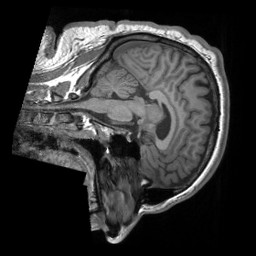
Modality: T1w
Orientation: sagittal